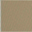
Piece: xx